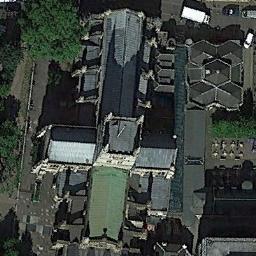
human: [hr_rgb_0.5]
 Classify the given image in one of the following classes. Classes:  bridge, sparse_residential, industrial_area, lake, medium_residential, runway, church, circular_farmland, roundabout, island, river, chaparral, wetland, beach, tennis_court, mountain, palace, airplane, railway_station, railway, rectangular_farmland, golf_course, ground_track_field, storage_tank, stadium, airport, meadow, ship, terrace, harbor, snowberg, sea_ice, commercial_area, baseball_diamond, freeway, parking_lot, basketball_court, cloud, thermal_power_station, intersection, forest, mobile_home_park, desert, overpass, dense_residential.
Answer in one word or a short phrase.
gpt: church